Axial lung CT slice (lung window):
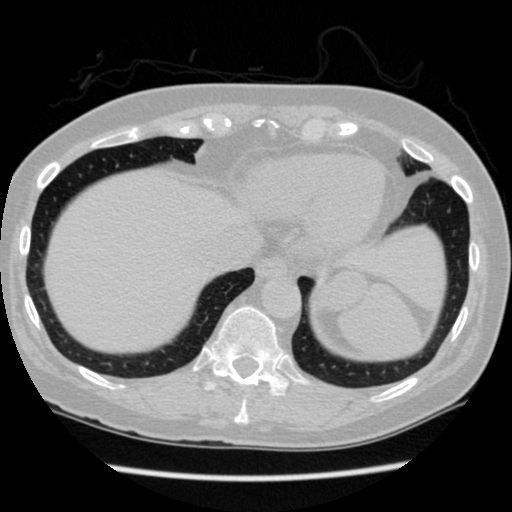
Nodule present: no